Interaction volume radius: 5 \u00c5
Interaction volume height: 10 \u00c5
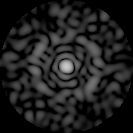
Disorder parameter: 0.8217